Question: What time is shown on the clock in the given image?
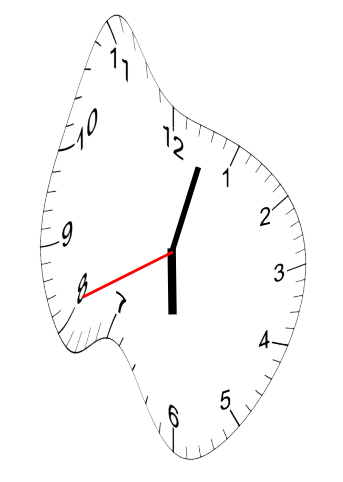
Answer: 06:02:41